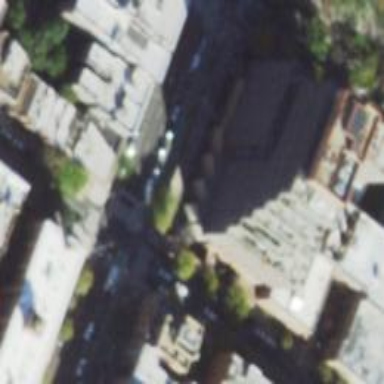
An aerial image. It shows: Place of worship.